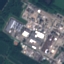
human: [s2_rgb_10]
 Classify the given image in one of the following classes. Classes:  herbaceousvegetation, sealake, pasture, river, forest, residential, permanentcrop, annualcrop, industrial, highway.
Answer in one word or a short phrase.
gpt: Industrial